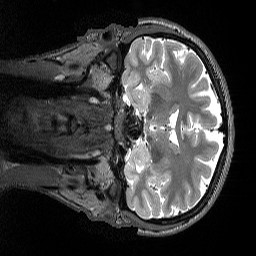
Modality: T2w
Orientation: coronal
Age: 30
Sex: female
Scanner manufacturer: siemens
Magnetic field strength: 3 T
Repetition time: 3.2 s
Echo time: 0.564 s